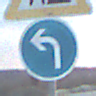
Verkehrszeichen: VorgeschriebeneFahrtrichtungLinks
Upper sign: Arbeitsstelle
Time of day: SunriseSunset
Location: Outdoor (Beach)
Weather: PartlyCloudy
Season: NotSpecified
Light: Natural